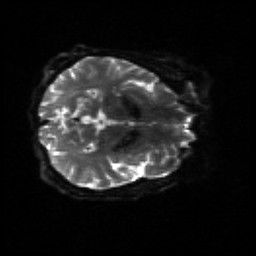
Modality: sbref
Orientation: axial
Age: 67
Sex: male
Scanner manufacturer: siemens
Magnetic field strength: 3 T
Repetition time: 4.71 s
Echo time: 0.0906 s